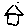
Label: house